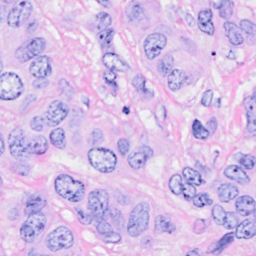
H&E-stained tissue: Breast